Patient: sex F, age 58
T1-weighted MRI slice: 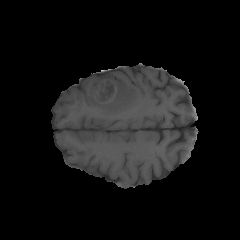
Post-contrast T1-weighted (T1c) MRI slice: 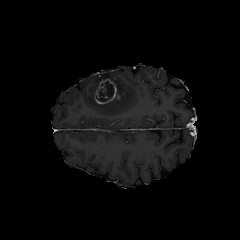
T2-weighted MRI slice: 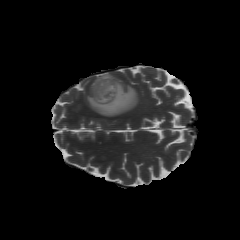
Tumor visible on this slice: yes
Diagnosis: Glioblastoma, IDH-wildtype
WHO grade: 4